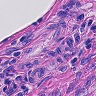
Metastatic tissue present: yes